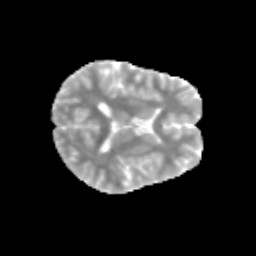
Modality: MD
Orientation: axial
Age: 14
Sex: female
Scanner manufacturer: siemens
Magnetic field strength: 3 T
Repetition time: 3.8 s
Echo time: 0.07 s